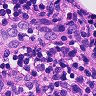
Metastatic tissue present: no